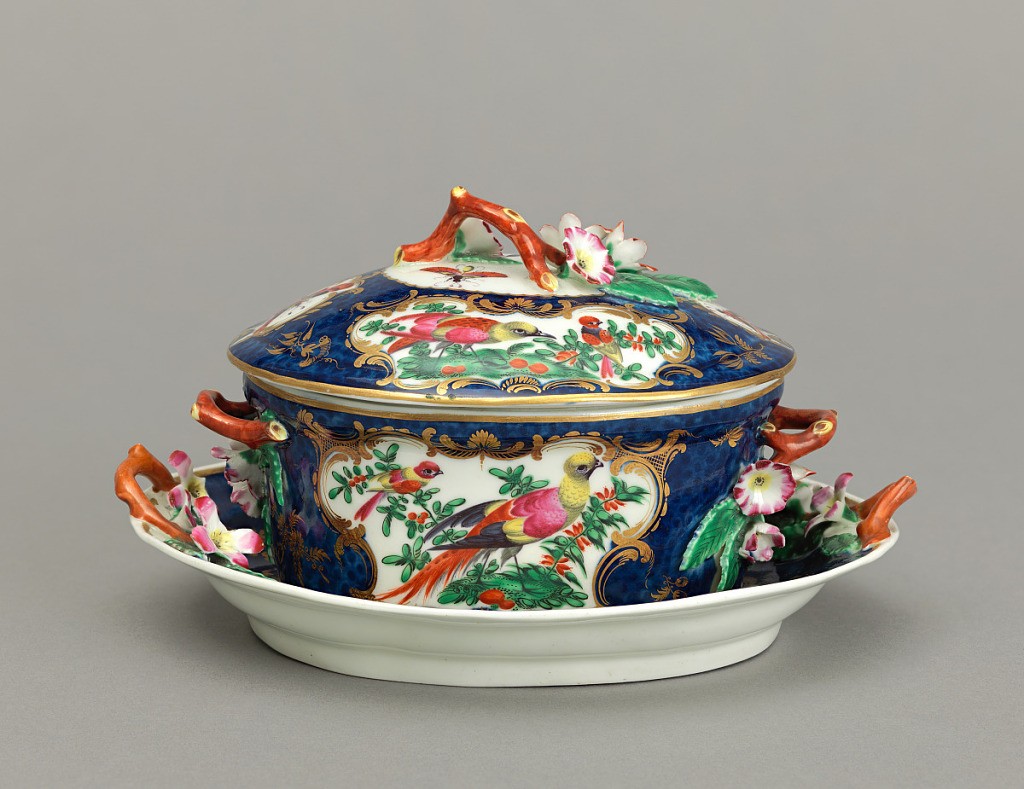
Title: Tureen and Stand
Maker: Royal Worcester, English, established 1751
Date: ca. 1775
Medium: soft paste porcelain, vitreous enamel, gold
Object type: tureen and stand
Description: Oval dish with underglaze stippling in imitation of Chinese powder blue glaze. Rocaille medallions, framed by gilded scrolls, and enclosing birds and butterflies. Handles in the form of twigs, with peach blossoms and leaves, one at each end of tray and one in domed center.